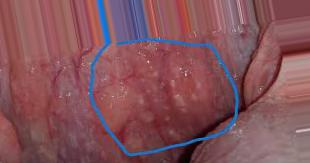
Condition: Mouth Ulcer